Interaction volume radius: 10 \u00c5
Interaction volume height: 20 \u00c5
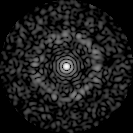
Disorder parameter: 0.8468